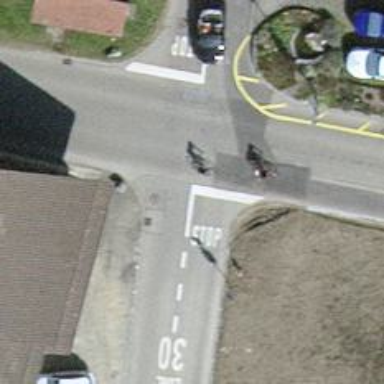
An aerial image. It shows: Road with stop sign.